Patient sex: M
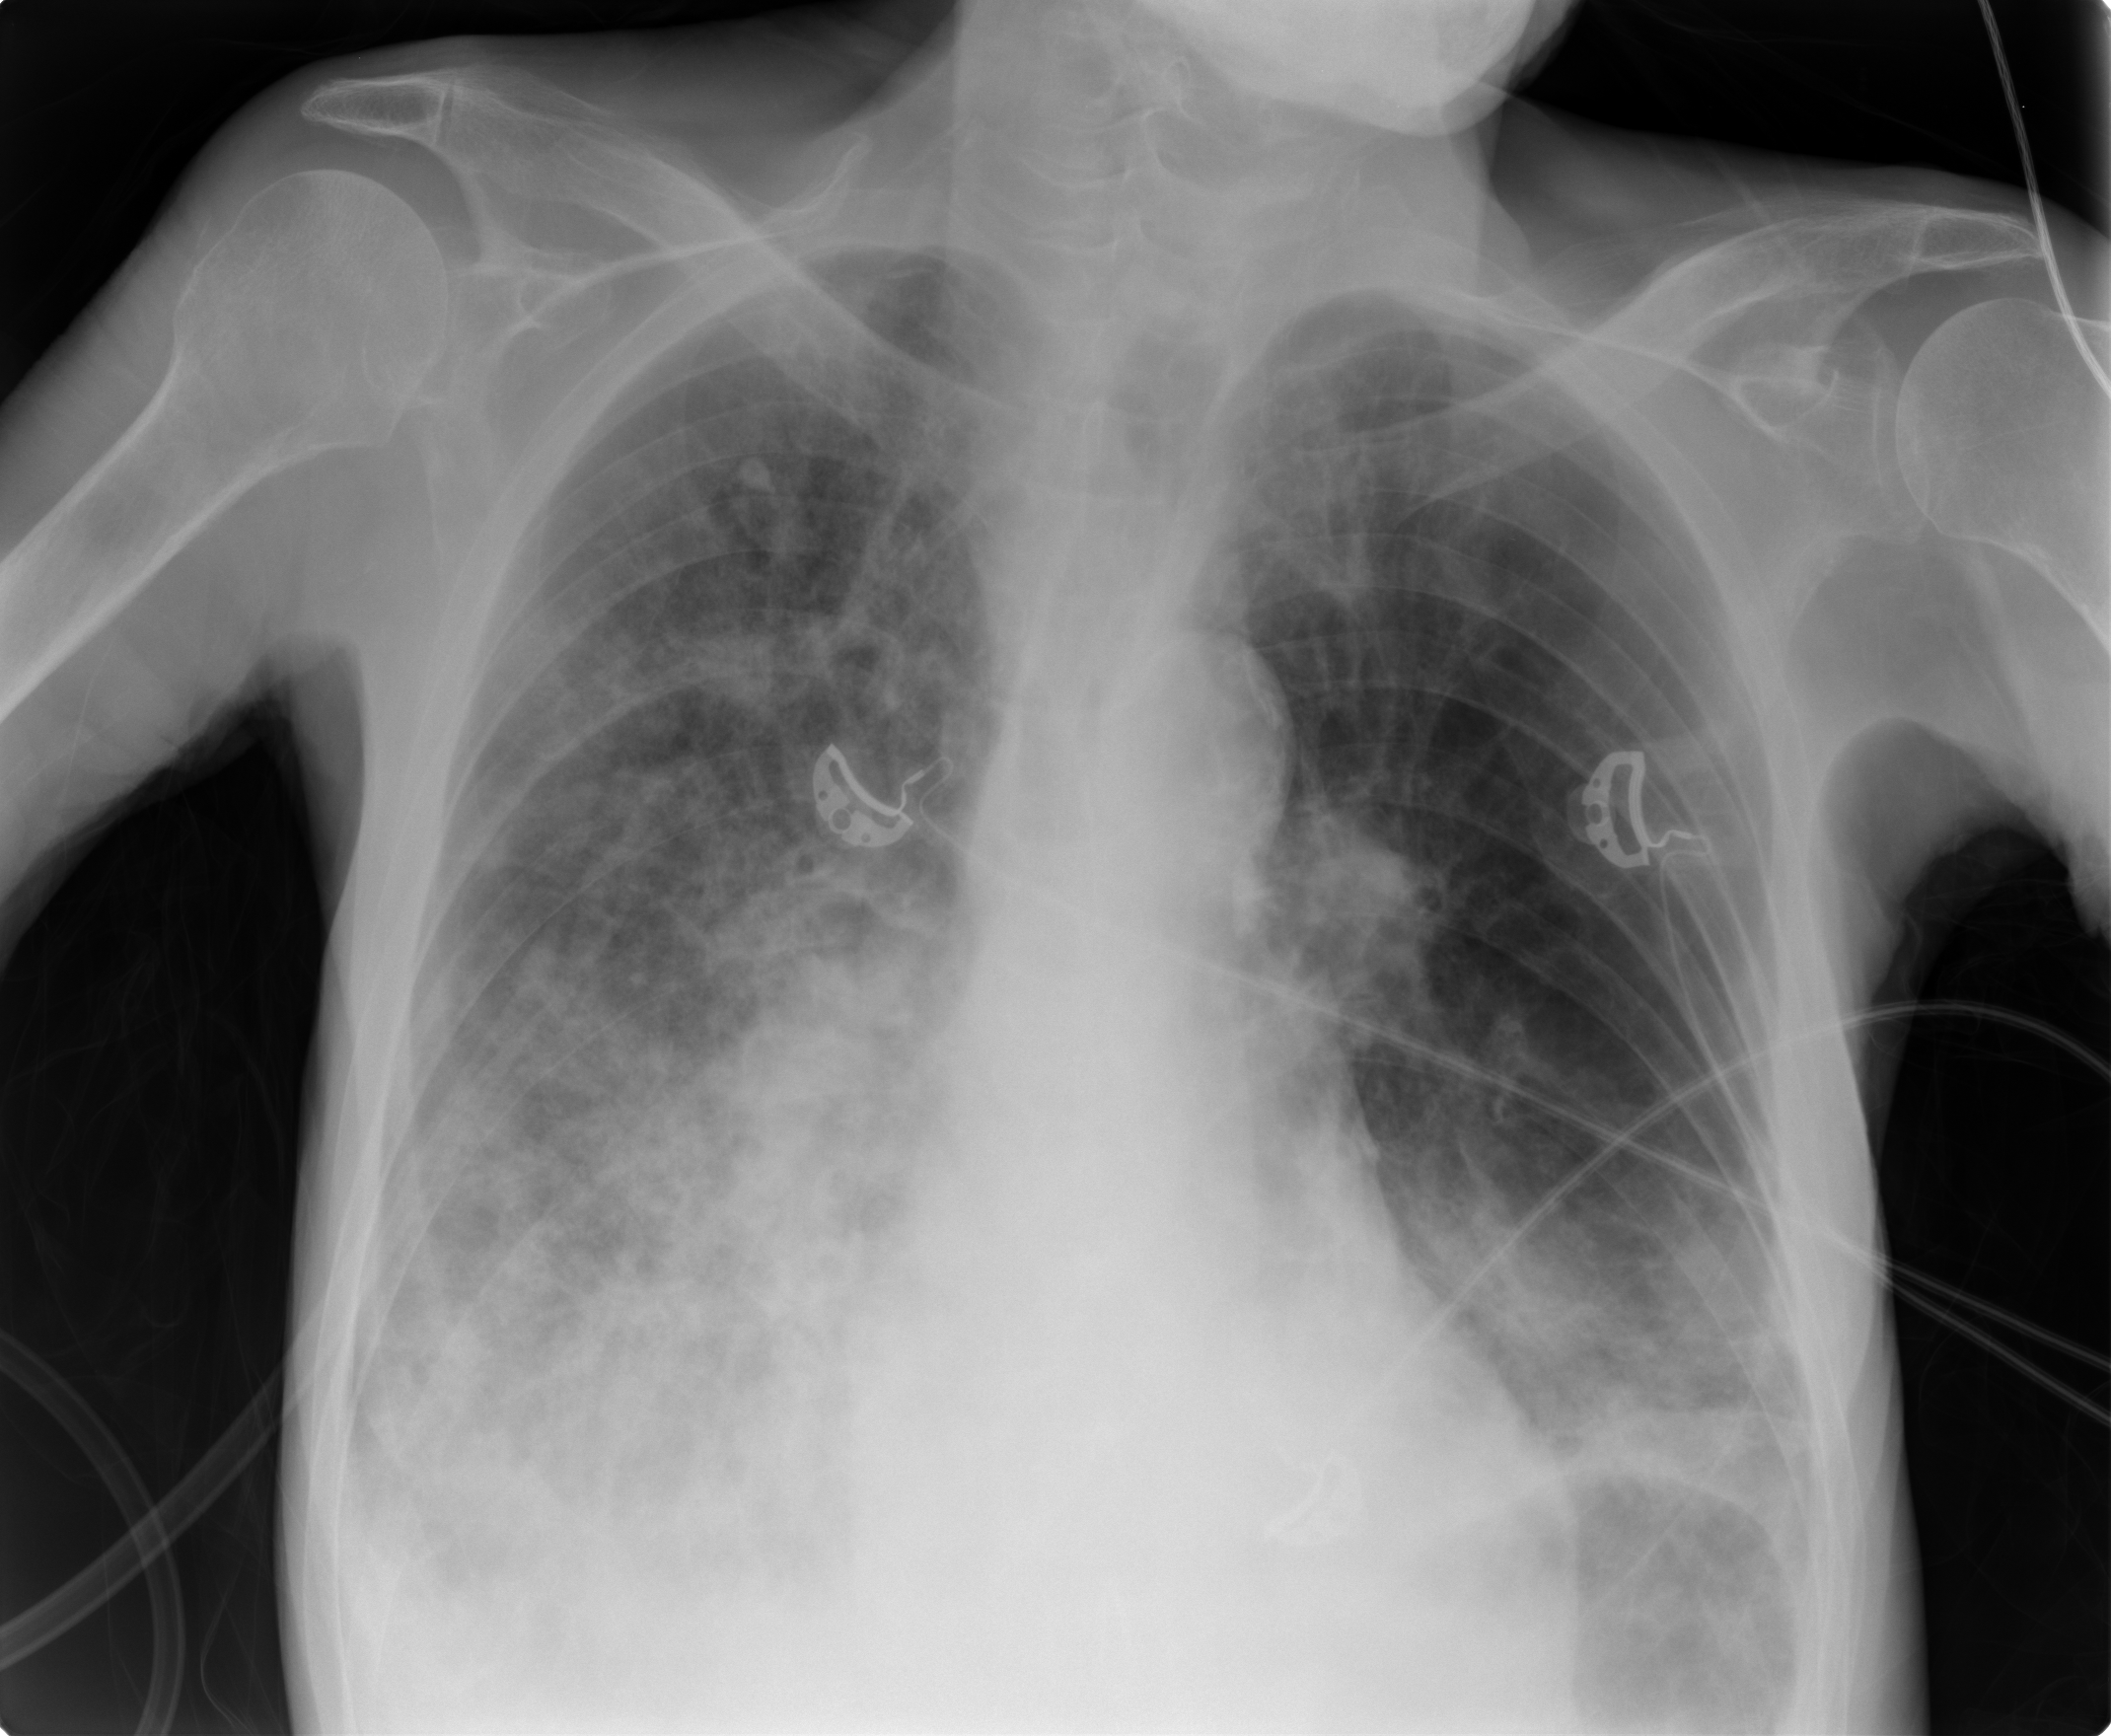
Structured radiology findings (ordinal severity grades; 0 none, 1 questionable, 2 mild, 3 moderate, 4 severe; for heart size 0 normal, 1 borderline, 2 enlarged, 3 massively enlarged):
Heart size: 0
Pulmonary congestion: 0
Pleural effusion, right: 2
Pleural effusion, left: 2
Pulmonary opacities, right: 4
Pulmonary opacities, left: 3
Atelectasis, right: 4
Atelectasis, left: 3